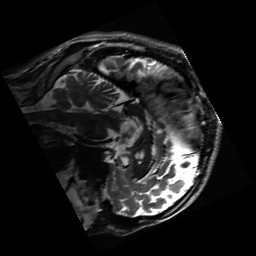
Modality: inplaneT2
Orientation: sagittal